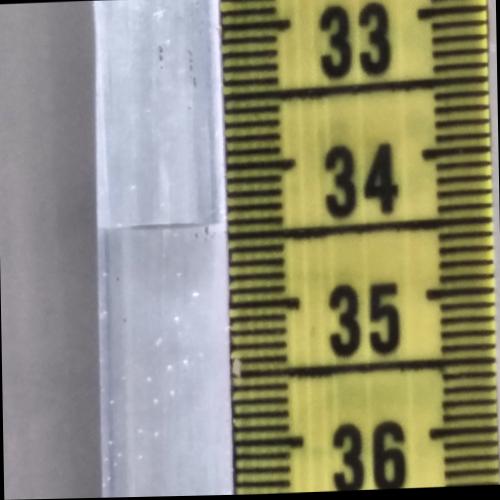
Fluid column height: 34.4 cm